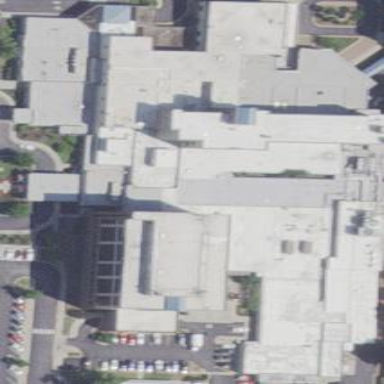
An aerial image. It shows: Hospital building.